Question: We are working on migrating data from different source systems(Firebird, Oracle, SQL Server) to one target system (SQL Server).
We are getting exception from Firebird connections.
Code we are using
> Static DbFactory Class to Create SourceSystem Object
'''
public static class DbFactory
{
public static DbManager CreateDb(SourceDbType type)
{
switch (type)
{
case SourceDbType.Sql:
return new SqlDbManager();
case SourceDbType.FireBird:
return new FireBirdDbManager();
}
return null;
}
}
public enum SourceDbType
{
Sql, FireBird
}
'''
> Base DbManager Class
'''
public abstract class DbManager
{
private DbConnection m_DbConnection;
public virtual DbConnection DbConnection
{
get
{
if (m_DbConnection == null)
{
m_DbConnection = new SqlConnection();
}
return m_DbConnection;
}
set
{
this.m_DbConnection = value;
}
}
public virtual void SetConnectionString(Migration migration, DataTable dtConnectionDetails = null)
{
try
{
DbConnection.ConnectionString = string.Format("Server={0};Database={1};User ID={2};Password={3};",
migration.NetworkPartnerData.Server,
migration.NetworkPartnerData.Database,
migration.NetworkPartnerData.User,
AESEncryptionDecryptionUtility.DecodeBase64(migration.NetworkPartnerData.Password));
}
catch
{
throw;
}
}
public virtual void SetConnectionString(string connectionString)
{
try
{
DbConnection.ConnectionString = connectionString;
}
catch
{
throw;
}
}
public virtual DataTable ExecuteDataTable(string ConnectionString, string queryText)
{
throw new NotImplementedException();
}
}
'''
> FireBirdDbManager class inherited from DbManager
'''
public class FireBirdDbManager : DbManager
{
private FbConnection fbconnection;
public override DbConnection DbConnection
{
get
{
if (fbconnection == null)
{
fbconnection = new FbConnection();
}
return fbconnection;
}
set
{
this.fbconnection = value as FbConnection;
}
}
public override void SetConnectionString(Migration migration, DataTable connectionDetails)
{
this.DbConnection.ConnectionString = string.Format("Server={0};Database={1};Port=3050;User ID={2};Password={3};Pooling=true;MinPoolSize=0;MaxPoolSize=50;",
migration.NetworkPartnerData.Server,
migration.NetworkPartnerData.Database + BuildDatabaseName(Convert.ToString(connectionDetails.Rows[0]["CL_NBR"])) + ApplicationConstants.FIREBIRD_DBFILE_EXTENSION,
migration.NetworkPartnerData.User,
iMigrationTool.Common.AESEncryptionDecryptionUtility.DecodeBase64(migration.NetworkPartnerData.Password));
}
public override DataTable ExecuteDataTable(string ConnectionString, string queryText)
{
using (var connection = new FbConnection(ConnectionString))
{
try
{
DataTable dt = new DataTable();
connection.Open();
using (FbTransaction readTransaction = connection.BeginTransaction(IsolationLevel.ReadCommitted))
{
FbCommand readCommand = new FbCommand();
try
{
readCommand.CommandText = queryText;
readCommand.Connection = connection;
readCommand.Transaction = readTransaction;
FbDataAdapter da = new FbDataAdapter(readCommand);
da.SelectCommand.CommandType = CommandType.Text;
da.Fill(dt);
readTransaction.Commit();
}
catch
{
readTransaction.Rollback();
throw;
}
finally
{
readTransaction.Dispose();
if (connection.State == ConnectionState.Open)
{
connection.Close();
}
connection.Dispose();
}
return dt;
}
}
catch (Exception ex)
{
int errorCode = ex.HResult;
Logger.LogApplicationException(ex, null, "ERRORCODE:" + errorCode + "ConnectionString:" + ConnectionString, "MigrationWorker");
throw ex;
}
}
}
}
'''
Exception Images
<URL>
<URL>
<URL>
<URL>
We are getting exception after running 3 to 4 migrations. If I restart the service again we are able to run 3 to 4 migrations.
Code we use to call the respective source systems:

We are very new to Firebird database systems and unable to solve the problem. On a side note we are using Visual Studio 2012, Azure Cloud service
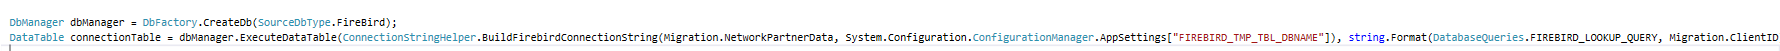
Answer: We were able to reproduce the issue for Firebird 2.1.3.18185 by killing the Firebird task via the Task-Manager during executing a query via ADO.NET data provider (version 4.7.0). After that, we were always receiving the following exception:
'''
System.Data.Entity.Core.EntityCommandExecutionException: An error occurred
while executing the command definition. See the inner exception for details.
---> FirebirdSql.Data.FirebirdClient.FbException: Error reading data from
the connection.
---> FirebirdSql.Data.Common.IscException: Error reading
data from the connection. at
FirebirdSql.Data.Client.Managed.Version10.GdsTransaction.BeginTransaction(Transa
ctionParameterBuffer tpb) in c: Users Jiri Documents devel NETProvider
working NETProvider src FirebirdSql.Data.FirebirdClient Client Managed
Version10 GdsTransaction.cs:line 162 at
FirebirdSql.Data.Client.Managed.Version10.GdsDatabase.BeginTransaction(Transacti
onParameterBuffer tpb) in c: Users Jiri Documents devel NETProvider working
NETProvider src FirebirdSql.Data.FirebirdClient Client Managed Version10
GdsDatabase.cs:line 571 at
FirebirdSql.Data.FirebirdClient.FbTransaction.BeginTransaction() in c: Users
Jiri Documents devel NETProvider working NETProvider src
FirebirdSql.Data.FirebirdClient FirebirdClient FbTransaction.cs:line 363
-- End of inner exception stack trace --
'''
In our case, the problem was solved and verified by disabling connection pooling (connection-string: '...;Pooling=false'). Interesting for us was the fact that according to [1] this is expected behavior when using connection pooling where the connection has been disconnected between several requests.
I hope this answer will help somebody else. This solution is also working with current ADO.NET 5.0.5 in our case.
Best regards,
Thomas
<URL>